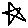
Label: star